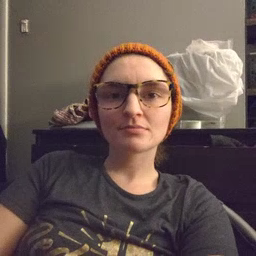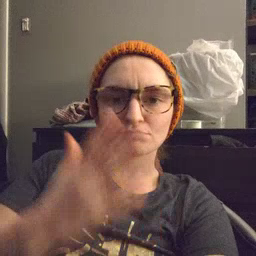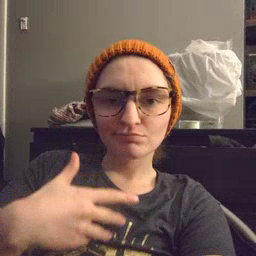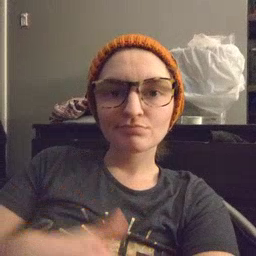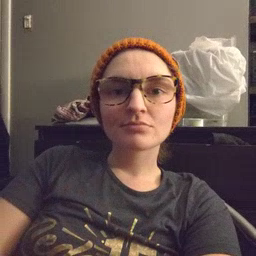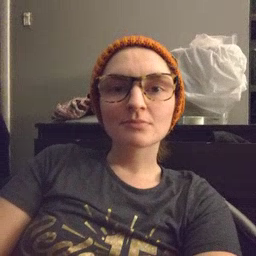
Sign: sad